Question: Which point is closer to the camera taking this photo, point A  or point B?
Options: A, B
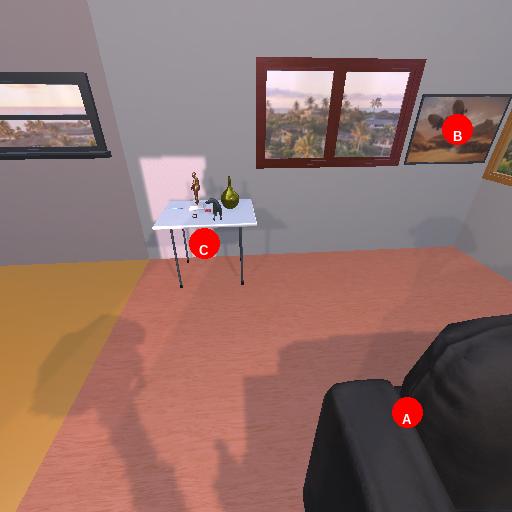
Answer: A